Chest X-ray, AP view. Patient: 65 years old, sex M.
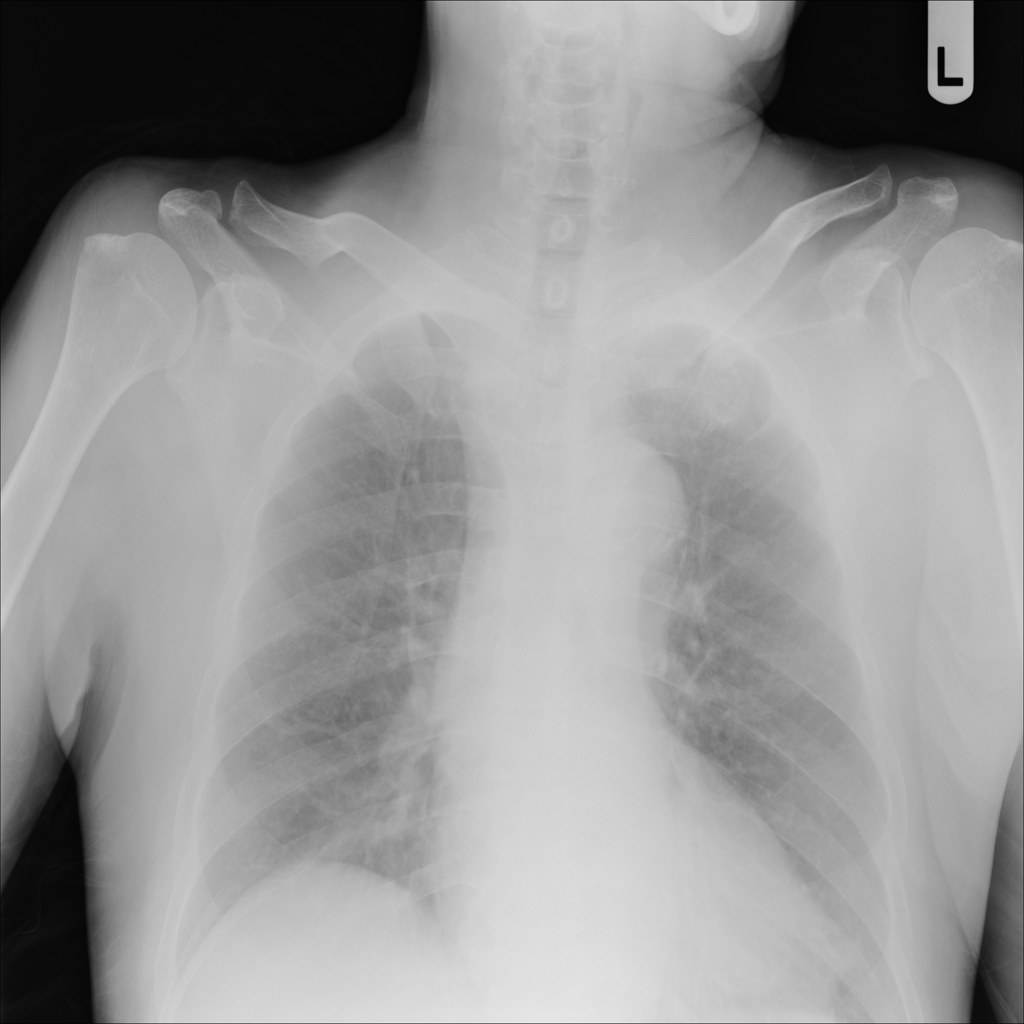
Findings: No Finding